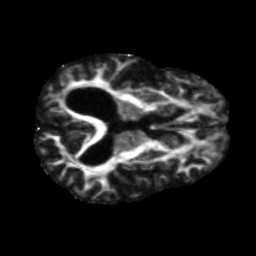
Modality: FA
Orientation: axial
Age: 75
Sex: male
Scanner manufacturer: siemens
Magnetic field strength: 3 T
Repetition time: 5.47 s
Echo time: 0.0854 s